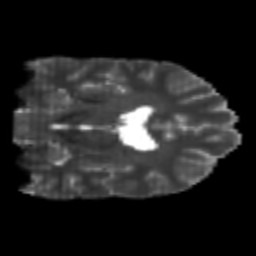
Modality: T2w
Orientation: coronal
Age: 21
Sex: male
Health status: healthy
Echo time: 0.074 s